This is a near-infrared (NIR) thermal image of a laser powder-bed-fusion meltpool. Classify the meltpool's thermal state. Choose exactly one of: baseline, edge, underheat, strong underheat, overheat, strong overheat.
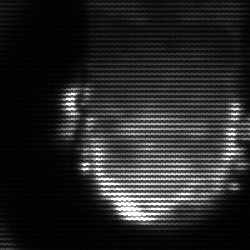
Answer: baseline